Interaction volume radius: 10 \u00c5
Interaction volume height: 30 \u00c5
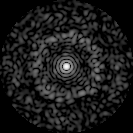
Disorder parameter: 0.8135